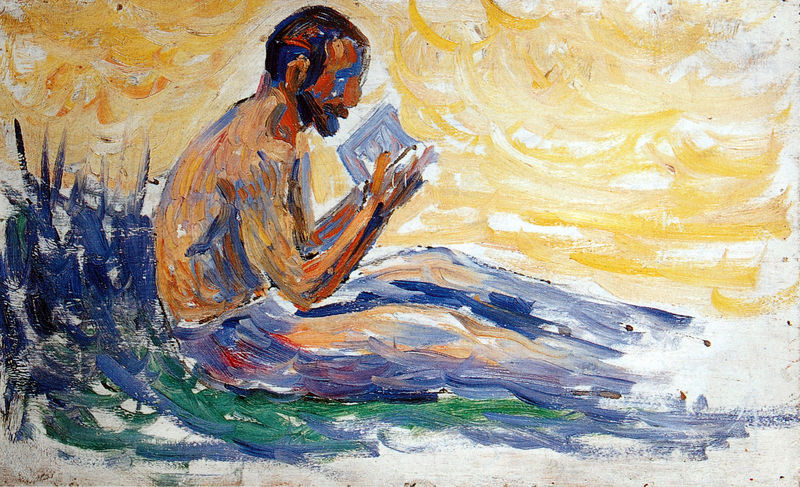
Titel: Studie für "Au temps d'harmonie". Lesender Mann
Künstler: Paul Signac
Institution: (Privatsammlung)
Schlagwörter: blau, gemälde, himmel, kopf, mann, meer, nackt, wasser, weiß, wolken, baden, fluss, gelb, grün, impressionismus, sand, see, sitzen, braun, bunt, daumen, finger, haar, licht, nase, ohr, orange, profil, rücken, schwarz, gras, rot, wiese, wolke, beige, expressionismus, malerei, muster, alt, bart, hose, arm, arme, gesicht, halten, mensch, vollbart, hände, portrait, signatur, öl, feld, felder, gräser, natur, schilf, strauch, gewässer, pastos, sonne, boden, haare, sitzend, pflanzen, ohren, rund, beine, gischt, ruhig, sommer, strand, welle, wellen, papier, ruhe, ruhen, man, dünen, farben, fläche, flächen, farbe, formen, tag, linien, van gogh, füsse, rauschen, lehnen, wogen, blue, hands, men, red, white, black, dick, duktus, expressionism, face, gray, green, hair, lounge, modern, nose, painting, robe, seated, sit, sitting, yellow, freizeit, lesen, seitenansicht, maler, brown, ölfarben, oberkörper, striche, impression, momentaufnahme, nacktheit, buch, gogh, übergang, expressionistisch, linie, schwimmen, urlaub, acryl, form, wolkig, seite, leinwand, pinsel, pinselduktus, pinselstrich, vincent van gogh, hand, profile, selbstportrait, expressiv, clouds, naked, nude, sky, stark, ölskizze, ear, field, head, sea, water, waves, sun, lesender, pinselstriche, boy, male, leser, gestrüpp, grass, river, lesend, fließen, sitzender, color, impressionism, beard, geschwindigkeit, handschrift, lean, leaning, beach, abstract, vincent, reading, sunlight, person, sunny, lektüre, augenblick, day, human, arms, neck, shoulder, sommerfrische, watercolor, art, atr, pants, study, read, legs, lines, ruhender, mann aus dem meer, van, book, chest, brush, brushstrokes, figure, paint, simple, splash, impressionistic, ausgelassenheit, tan, forehead, glance, strokes, moustache, strichtechnik, pinsle, relax, pages, braunes haar, focus, reader, uz, spray, jeans, thumb, contour, hunch, shirtless, sat, reed, van goi, yellow sky, robinson crusoe